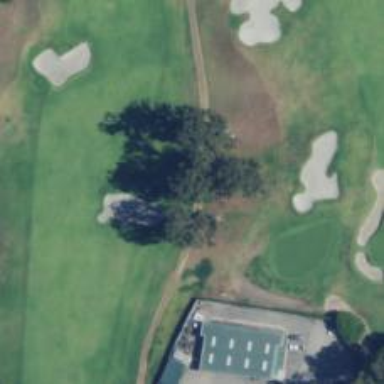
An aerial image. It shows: Path for golf carts.